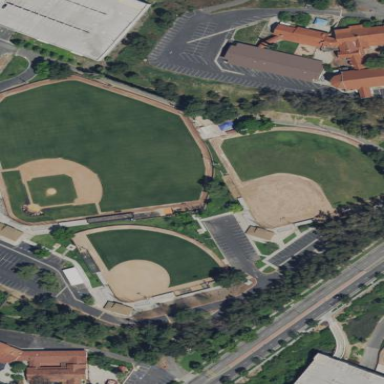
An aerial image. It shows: Sports centre dedicated to baseball and softball.